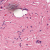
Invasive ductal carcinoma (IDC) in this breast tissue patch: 0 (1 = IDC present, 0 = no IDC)